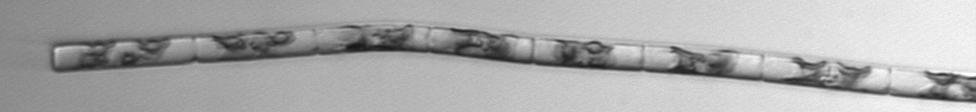
Label: Guinardia_delicatula